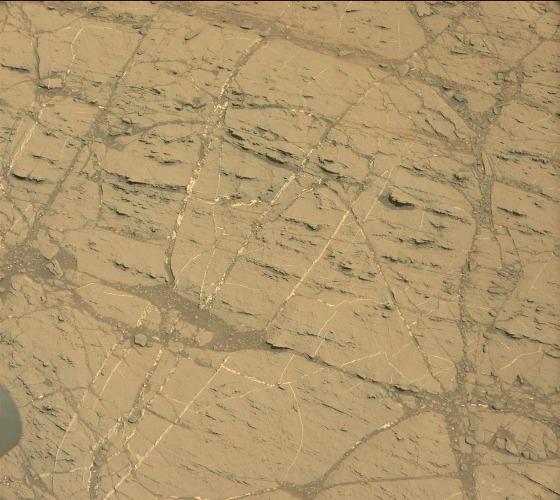
Terrain classes present: Background, Bedrock, Gravel / Sand / Soil, Shadow